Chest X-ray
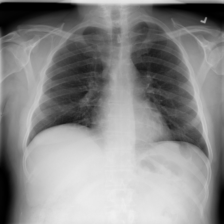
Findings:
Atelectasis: positive
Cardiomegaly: negative
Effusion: negative
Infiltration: positive
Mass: negative
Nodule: negative
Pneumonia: negative
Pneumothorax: negative
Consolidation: negative
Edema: negative
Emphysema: negative
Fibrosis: negative
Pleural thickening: negative
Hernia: negative